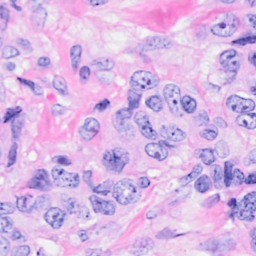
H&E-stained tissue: Breast